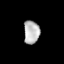
Tissue: lung
Cell type: Epithelial cells
Senescence score: 0.2046
Nuclear area (px): 356
Mean DAPI intensity: 185.528